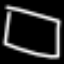
Label: square